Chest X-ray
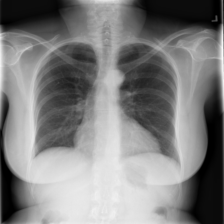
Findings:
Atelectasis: negative
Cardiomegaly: negative
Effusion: negative
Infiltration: negative
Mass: negative
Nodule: negative
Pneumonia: negative
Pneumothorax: negative
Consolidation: negative
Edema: negative
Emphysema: negative
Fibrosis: negative
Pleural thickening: negative
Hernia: negative